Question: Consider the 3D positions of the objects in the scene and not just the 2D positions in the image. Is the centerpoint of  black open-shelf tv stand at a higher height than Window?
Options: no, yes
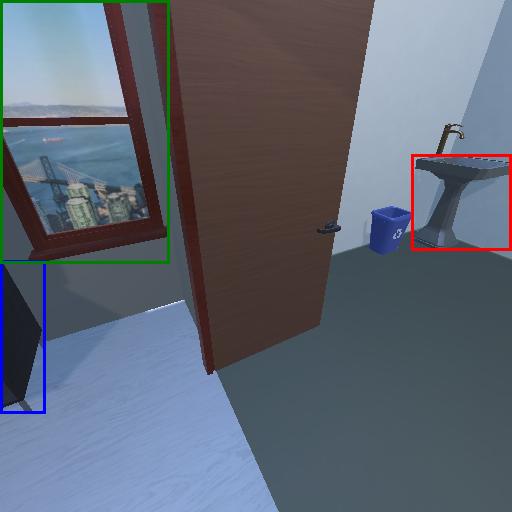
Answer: no